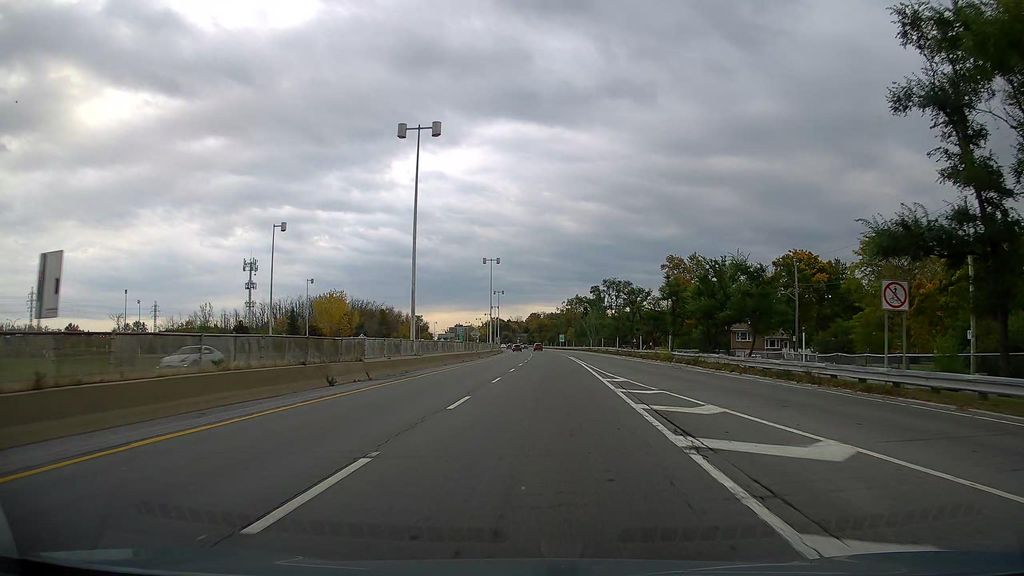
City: montreal